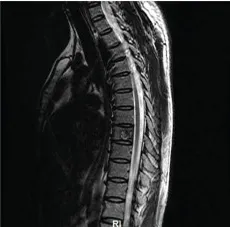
Preoperative MRI scan of the patient's thoracic spine (A-C). Sagittal scan revealed the density of obvious bone destruction in the T8 on T1 and T2-weighted images (A, B).
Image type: radiology (mri)